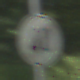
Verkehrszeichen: EndeGeschwindigkeit40
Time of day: Midday
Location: Outdoor (RoadRail)
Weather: Clear
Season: NotSpecified
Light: Natural